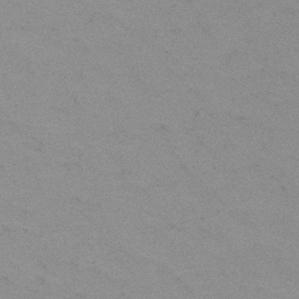
Label: frost